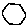
Label: hexagon